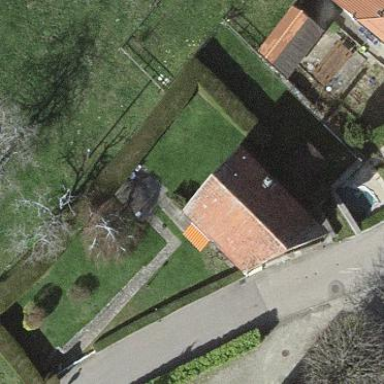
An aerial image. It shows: Simple and straightforward house.